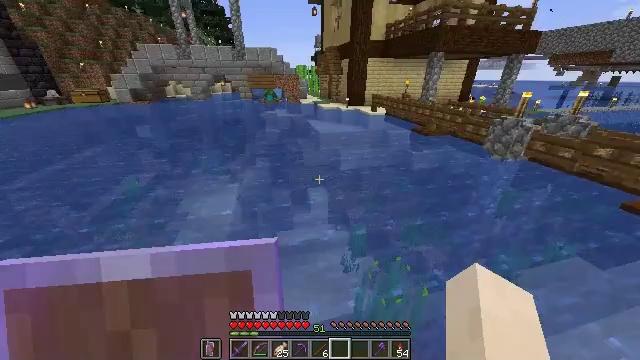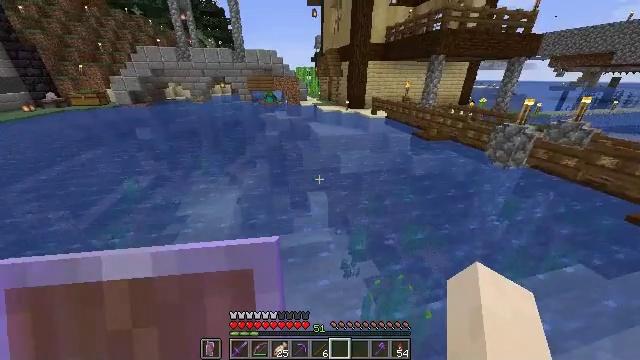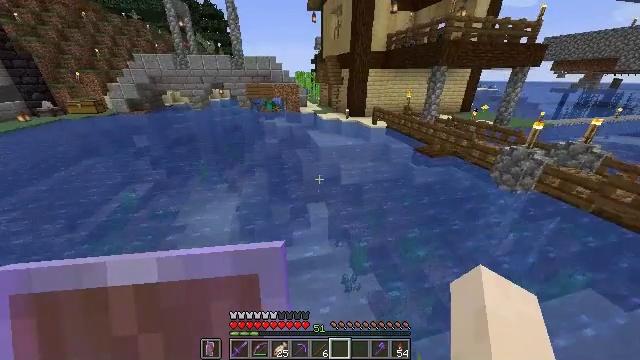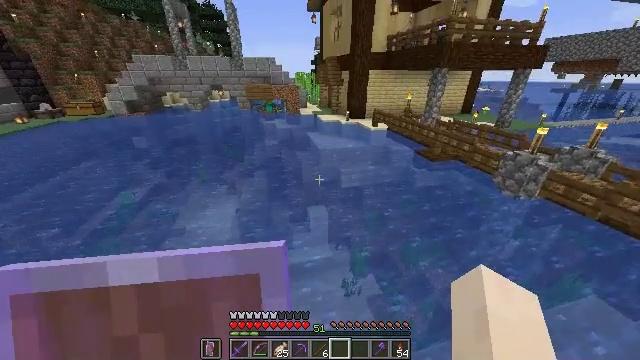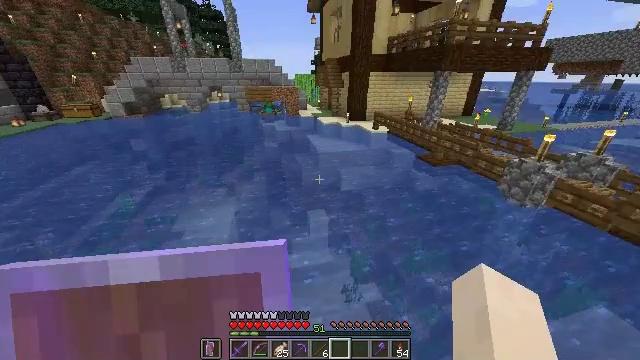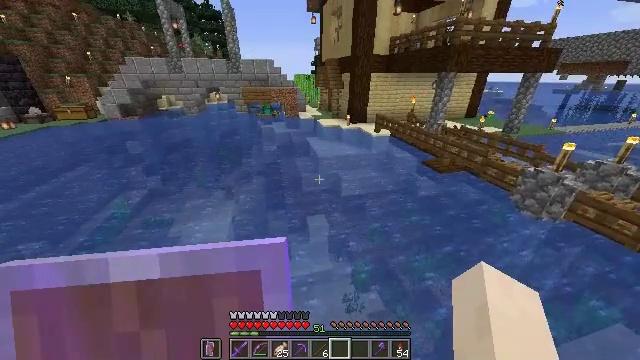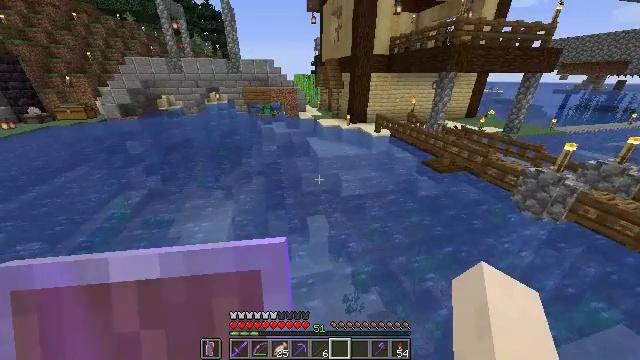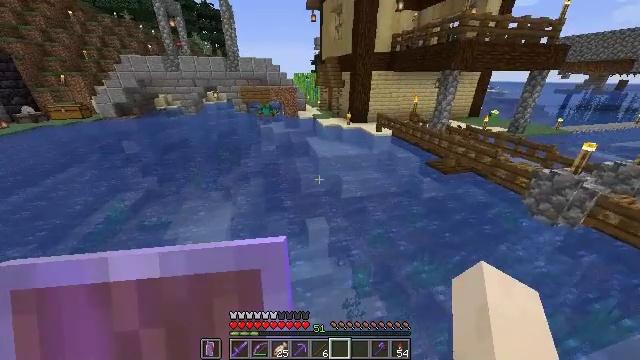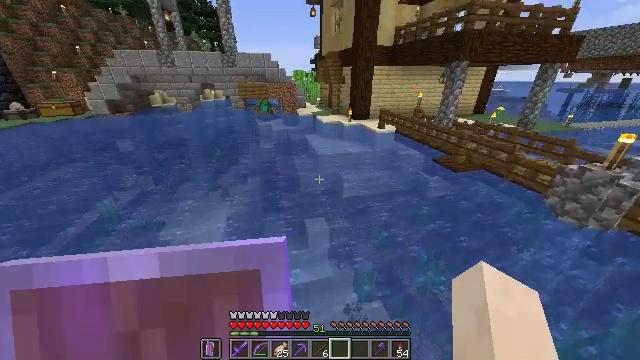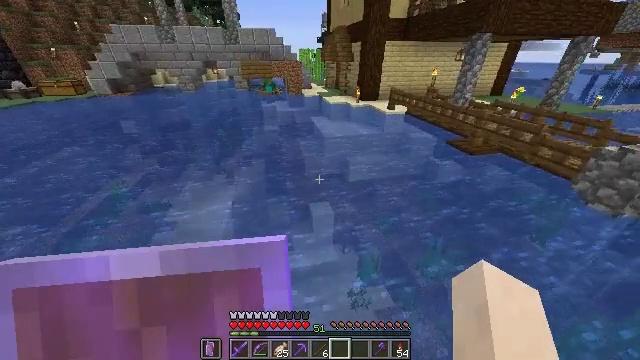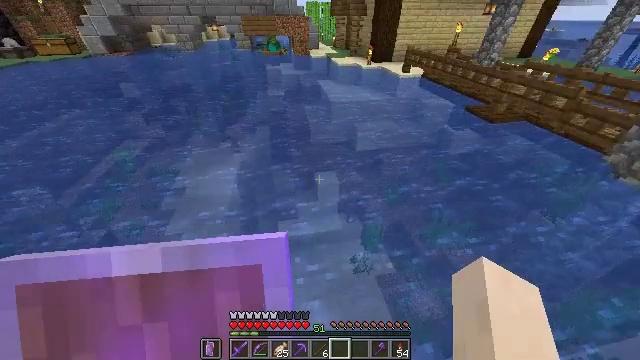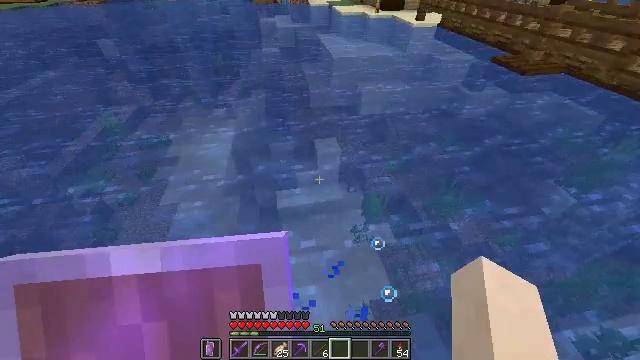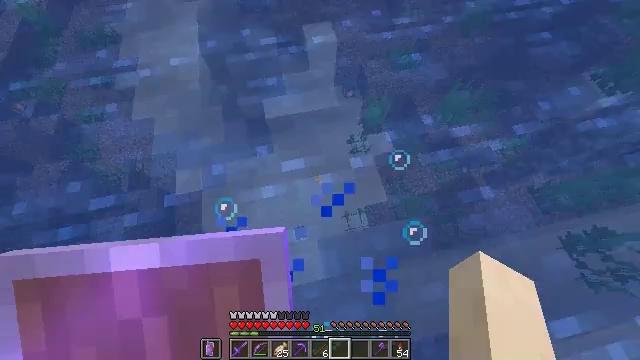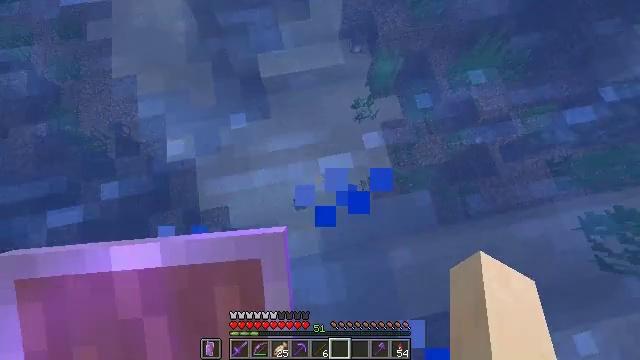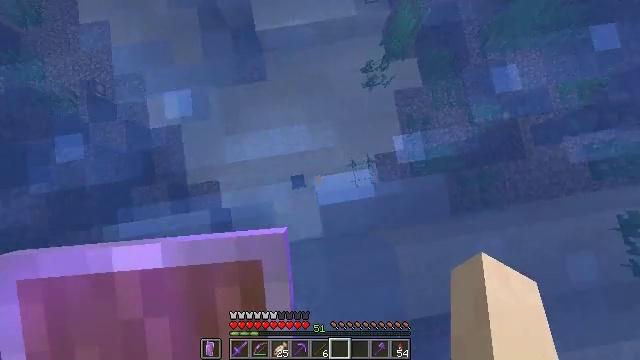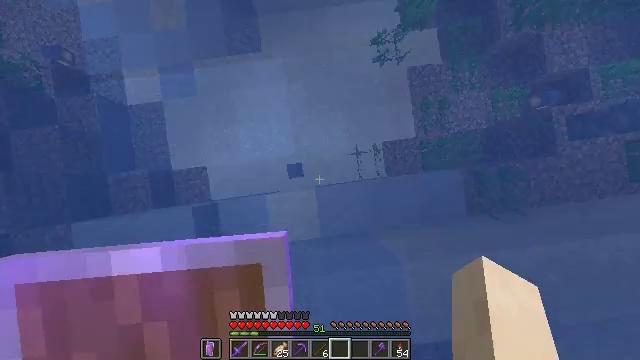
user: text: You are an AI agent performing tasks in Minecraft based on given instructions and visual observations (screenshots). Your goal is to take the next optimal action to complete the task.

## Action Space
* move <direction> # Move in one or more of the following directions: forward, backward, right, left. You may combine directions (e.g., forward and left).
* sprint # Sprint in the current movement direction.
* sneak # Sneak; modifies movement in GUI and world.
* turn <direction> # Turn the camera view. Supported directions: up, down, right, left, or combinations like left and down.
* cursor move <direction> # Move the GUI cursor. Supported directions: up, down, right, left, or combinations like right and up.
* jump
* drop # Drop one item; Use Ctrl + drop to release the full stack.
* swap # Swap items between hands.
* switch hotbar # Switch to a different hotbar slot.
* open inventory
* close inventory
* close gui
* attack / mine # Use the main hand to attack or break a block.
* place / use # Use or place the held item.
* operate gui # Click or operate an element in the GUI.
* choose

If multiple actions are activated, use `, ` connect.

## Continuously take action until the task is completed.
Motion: motion action
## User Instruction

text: Craft shears.
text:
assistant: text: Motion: move forward, sprint, jump
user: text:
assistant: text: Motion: move forward, sprint, jump
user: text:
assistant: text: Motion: move forward, sprint, jump
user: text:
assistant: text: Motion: move forward, sprint
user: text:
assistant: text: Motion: move forward, sprint
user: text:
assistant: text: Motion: move forward, sprint
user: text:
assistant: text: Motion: move forward, sprint
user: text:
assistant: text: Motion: move forward, sprint
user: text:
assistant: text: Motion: move forward, sprint, turn left and down
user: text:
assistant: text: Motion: move forward, sprint, turn left and down
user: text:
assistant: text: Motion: move forward, sprint, turn down
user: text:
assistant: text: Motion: move forward, sprint, turn right and down
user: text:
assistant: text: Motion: move forward, sprint, turn down, jump
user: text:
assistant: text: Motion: move forward, sprint, turn left and down, jump
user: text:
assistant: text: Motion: move forward, sprint, turn left and down, jump
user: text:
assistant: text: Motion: move forward, sprint, turn left and down, jump
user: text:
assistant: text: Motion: move forward, sprint, turn left and down, jump
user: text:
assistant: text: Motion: move forward, sprint, jump
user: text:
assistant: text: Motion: move forward, sprint
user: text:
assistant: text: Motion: move forward, sprint, turn left and up
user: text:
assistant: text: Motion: move forward, sprint, turn up
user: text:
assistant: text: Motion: move forward, sprint, turn right and up
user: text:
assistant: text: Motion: move forward, sprint, turn right and up
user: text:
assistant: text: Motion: move forward, sprint, jump
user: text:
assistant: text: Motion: move forward, sprint, jump
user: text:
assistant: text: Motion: move forward, sprint, turn right and up, jump
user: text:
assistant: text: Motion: move forward, sprint, turn right and up, jump
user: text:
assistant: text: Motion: move forward, sprint, turn right and up, jump
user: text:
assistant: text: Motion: move forward, sprint, turn right and up, jump
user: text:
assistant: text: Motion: move forward, sprint, turn up, jump